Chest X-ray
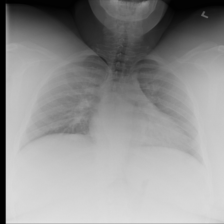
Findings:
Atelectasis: negative
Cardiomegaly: negative
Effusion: negative
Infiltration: positive
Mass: negative
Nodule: negative
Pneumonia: negative
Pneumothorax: negative
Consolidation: negative
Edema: negative
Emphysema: negative
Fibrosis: negative
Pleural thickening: negative
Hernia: negative